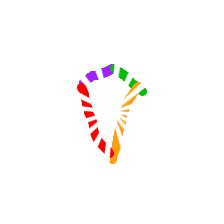
Shape: kite